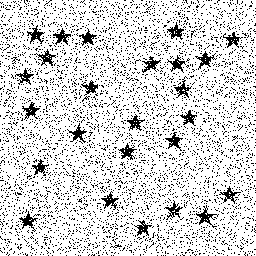
Squares: 0
Triangles: 0
Stars: 25
Total shapes: 25